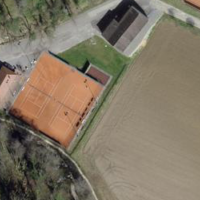
EUNIS habitat code: 54
Species observed at this site:
Filipendula ulmaria